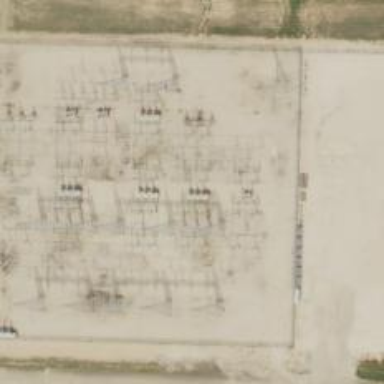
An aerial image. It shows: Switch used for power control.